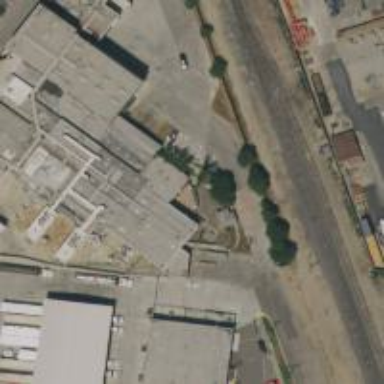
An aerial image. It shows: Factory building.